Question: Currently I'm using pycharm to develop python web application. I want to develop desktop application with QT framework. I've installed pyqt. I've searched about hello world in pyqt and find this:
'''
from PyQt4 import QtGui, QtCore
class Window(QtGui.QWidget):
def __init__(self):
QtGui.QWidget.__init__(self)
self.button = QtGui.QPushButton('Test', self)
self.button.clicked.connect(self.handleButton)
layout = QtGui.QVBoxLayout(self)
layout.addWidget(self.button)
def handleButton(self):
print ('Hello World')
if __name__ == '__main__':
import sys
app = QtGui.QApplication(sys.argv)
window = Window()
window.show()
sys.exit(app.exec_())
'''
But I don't know where to put this code?
this is my pyqt designer looks like:

Is it possible to tell me where to write code and how to handle a button click?
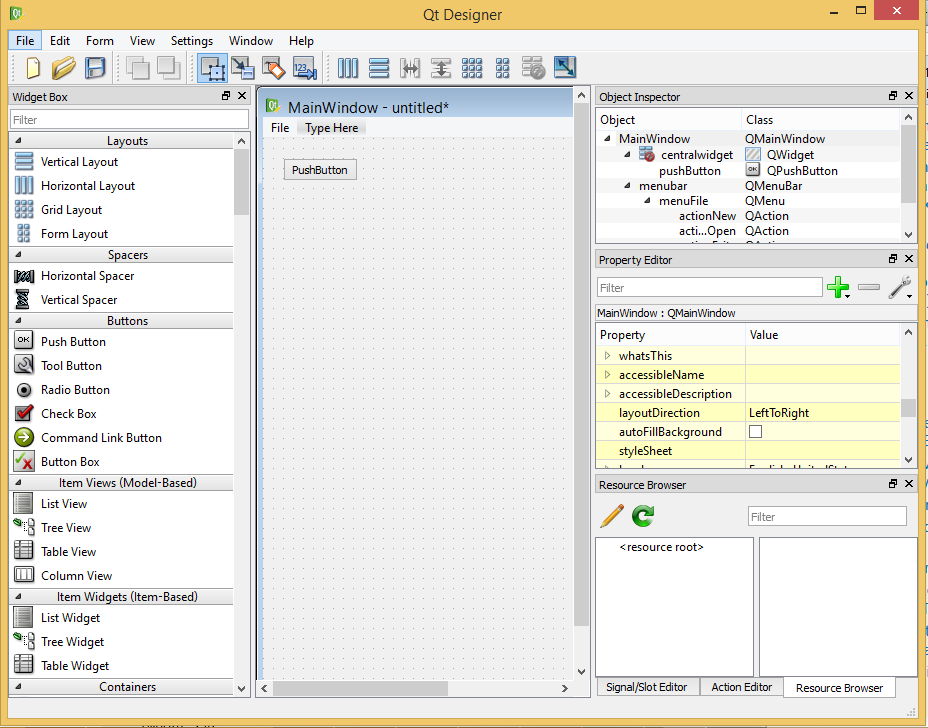
Answer: It looks like the code you posted was copied from <URL> of mine. That code is a simple, hand-written example that doesn't involve using Qt Designer at all.
A "Hello World" example using Qt Designer would start off with a 'ui' file like this:
'''
<?xml version="1.0" encoding="UTF-8"?>
<ui version="4.0">
<class>Window</class>
<widget class="QWidget" name="Window">
<property name="geometry">
<rect>
<x>0</x>
<y>0</y>
<width>171</width>
<height>61</height>
</rect>
</property>
<property name="windowTitle">
<string>Hello World</string>
</property>
<layout class="QVBoxLayout" name="verticalLayout">
<item>
<widget class="QPushButton" name="button">
<property name="text">
<string>Test</string>
</property>
</widget>
</item>
</layout>
</widget>
<resources/>
<connections/>
</ui>
'''
This file can be saved as 'helloworld.ui' and opened in Qt Designer.
The first thing to understand about Qt Designer, is that it is not an IDE - it is only used for designing the GUI, not the main program logic. The program logic is written separately and connected to the GUI afterwards.
There are two ways to do this. The first is to load the 'ui' file directly, using the <URL>:
'''
import sys, os
from PyQt4 import QtGui, QtCore, uic
DIRPATH = os.path.join(os.path.dirname(os.path.abspath(__file__)))
class Window(QtGui.QWidget):
def __init__(self):
QtGui.QWidget.__init__(self)
uic.loadUi(os.path.join(DIRPATH, 'helloworld.ui'), self)
self.button.clicked.connect(self.handleButton)
def handleButton(self):
print('Hello World')
if __name__ == '__main__':
app = QtGui.QApplication(sys.argv)
window = Window()
window.show()
sys.exit(app.exec_())
'''
This injects the GUI into the local 'Window' class, which is a subclass matching the top-level GUI class from Qt Designer (which in this case is also called "Window", but can be anything you like). The other GUI widgets become attributes of the subclass - so the QPushButton is available as 'self.button'.
The other way to connect the GUI with the program logic, is to use the <URL> to generate a python module from the 'ui' file:
'''
pyuic4 --output=helloworld.py helloworld.ui
'''
which can then be be imported into the main application:
'''
import sys
from PyQt4 import QtGui, QtCore
from helloworld import Ui_Window
class Window(QtGui.QWidget, Ui_Window):
def __init__(self):
QtGui.QWidget.__init__(self)
self.setupUi(self)
self.button.clicked.connect(self.handleButton)
def handleButton(self):
print('Hello World')
if __name__ == '__main__':
app = QtGui.QApplication(sys.argv)
window = Window()
window.show()
sys.exit(app.exec_())
'''
The 'setupUi' method is inherited from the generated 'Ui_Window' class, and does exactly the same thing as 'uic.loadUi'.